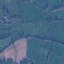
Label: Pasture